Chest X-ray. View position: PA
Patient age: 59
Patient sex: M
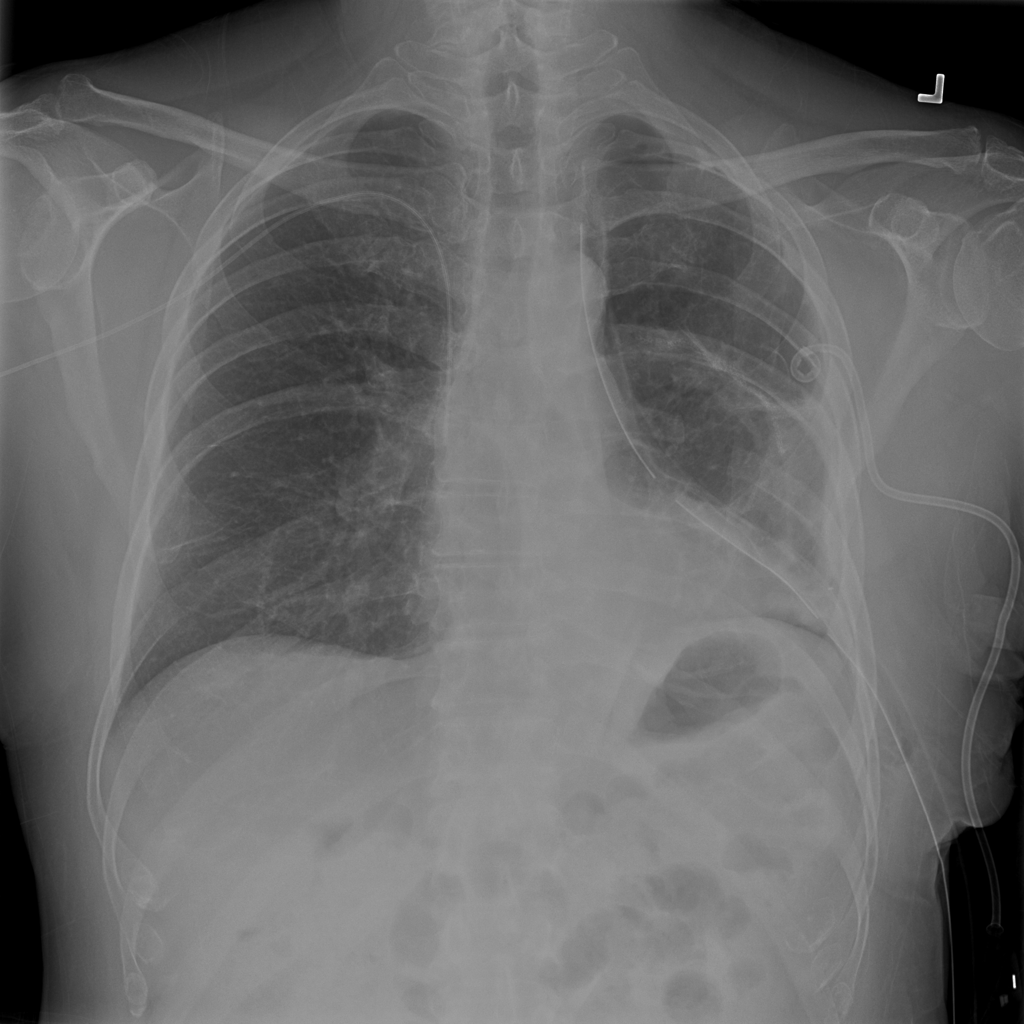
Finding: Pneumothorax